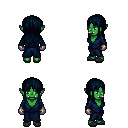
a pixel art fantasy rpg character, female body template, orc, green skin, blue robe, teal pants, raven unkempt hairstyle, metal gloves, gray slippers, four views (front, back, left, right), 2x2 character sprite sheet, small pixel art, hard edges, no anti-aliasing